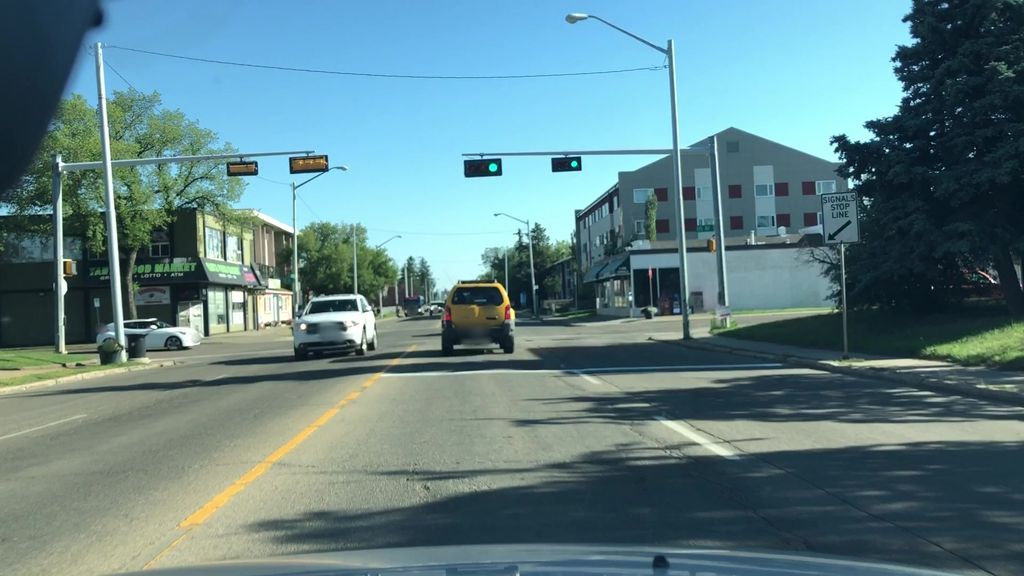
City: edmonton